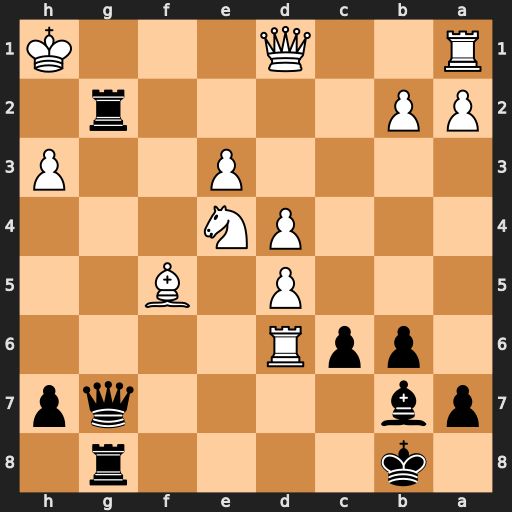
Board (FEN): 1k4r1/pb4qp/1ppR4/3P1B2/3PN3/4P2P/PP4r1/R2Q3K
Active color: b
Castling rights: -
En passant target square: -
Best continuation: Rh2+ Kxh2 Qg2#